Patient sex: M
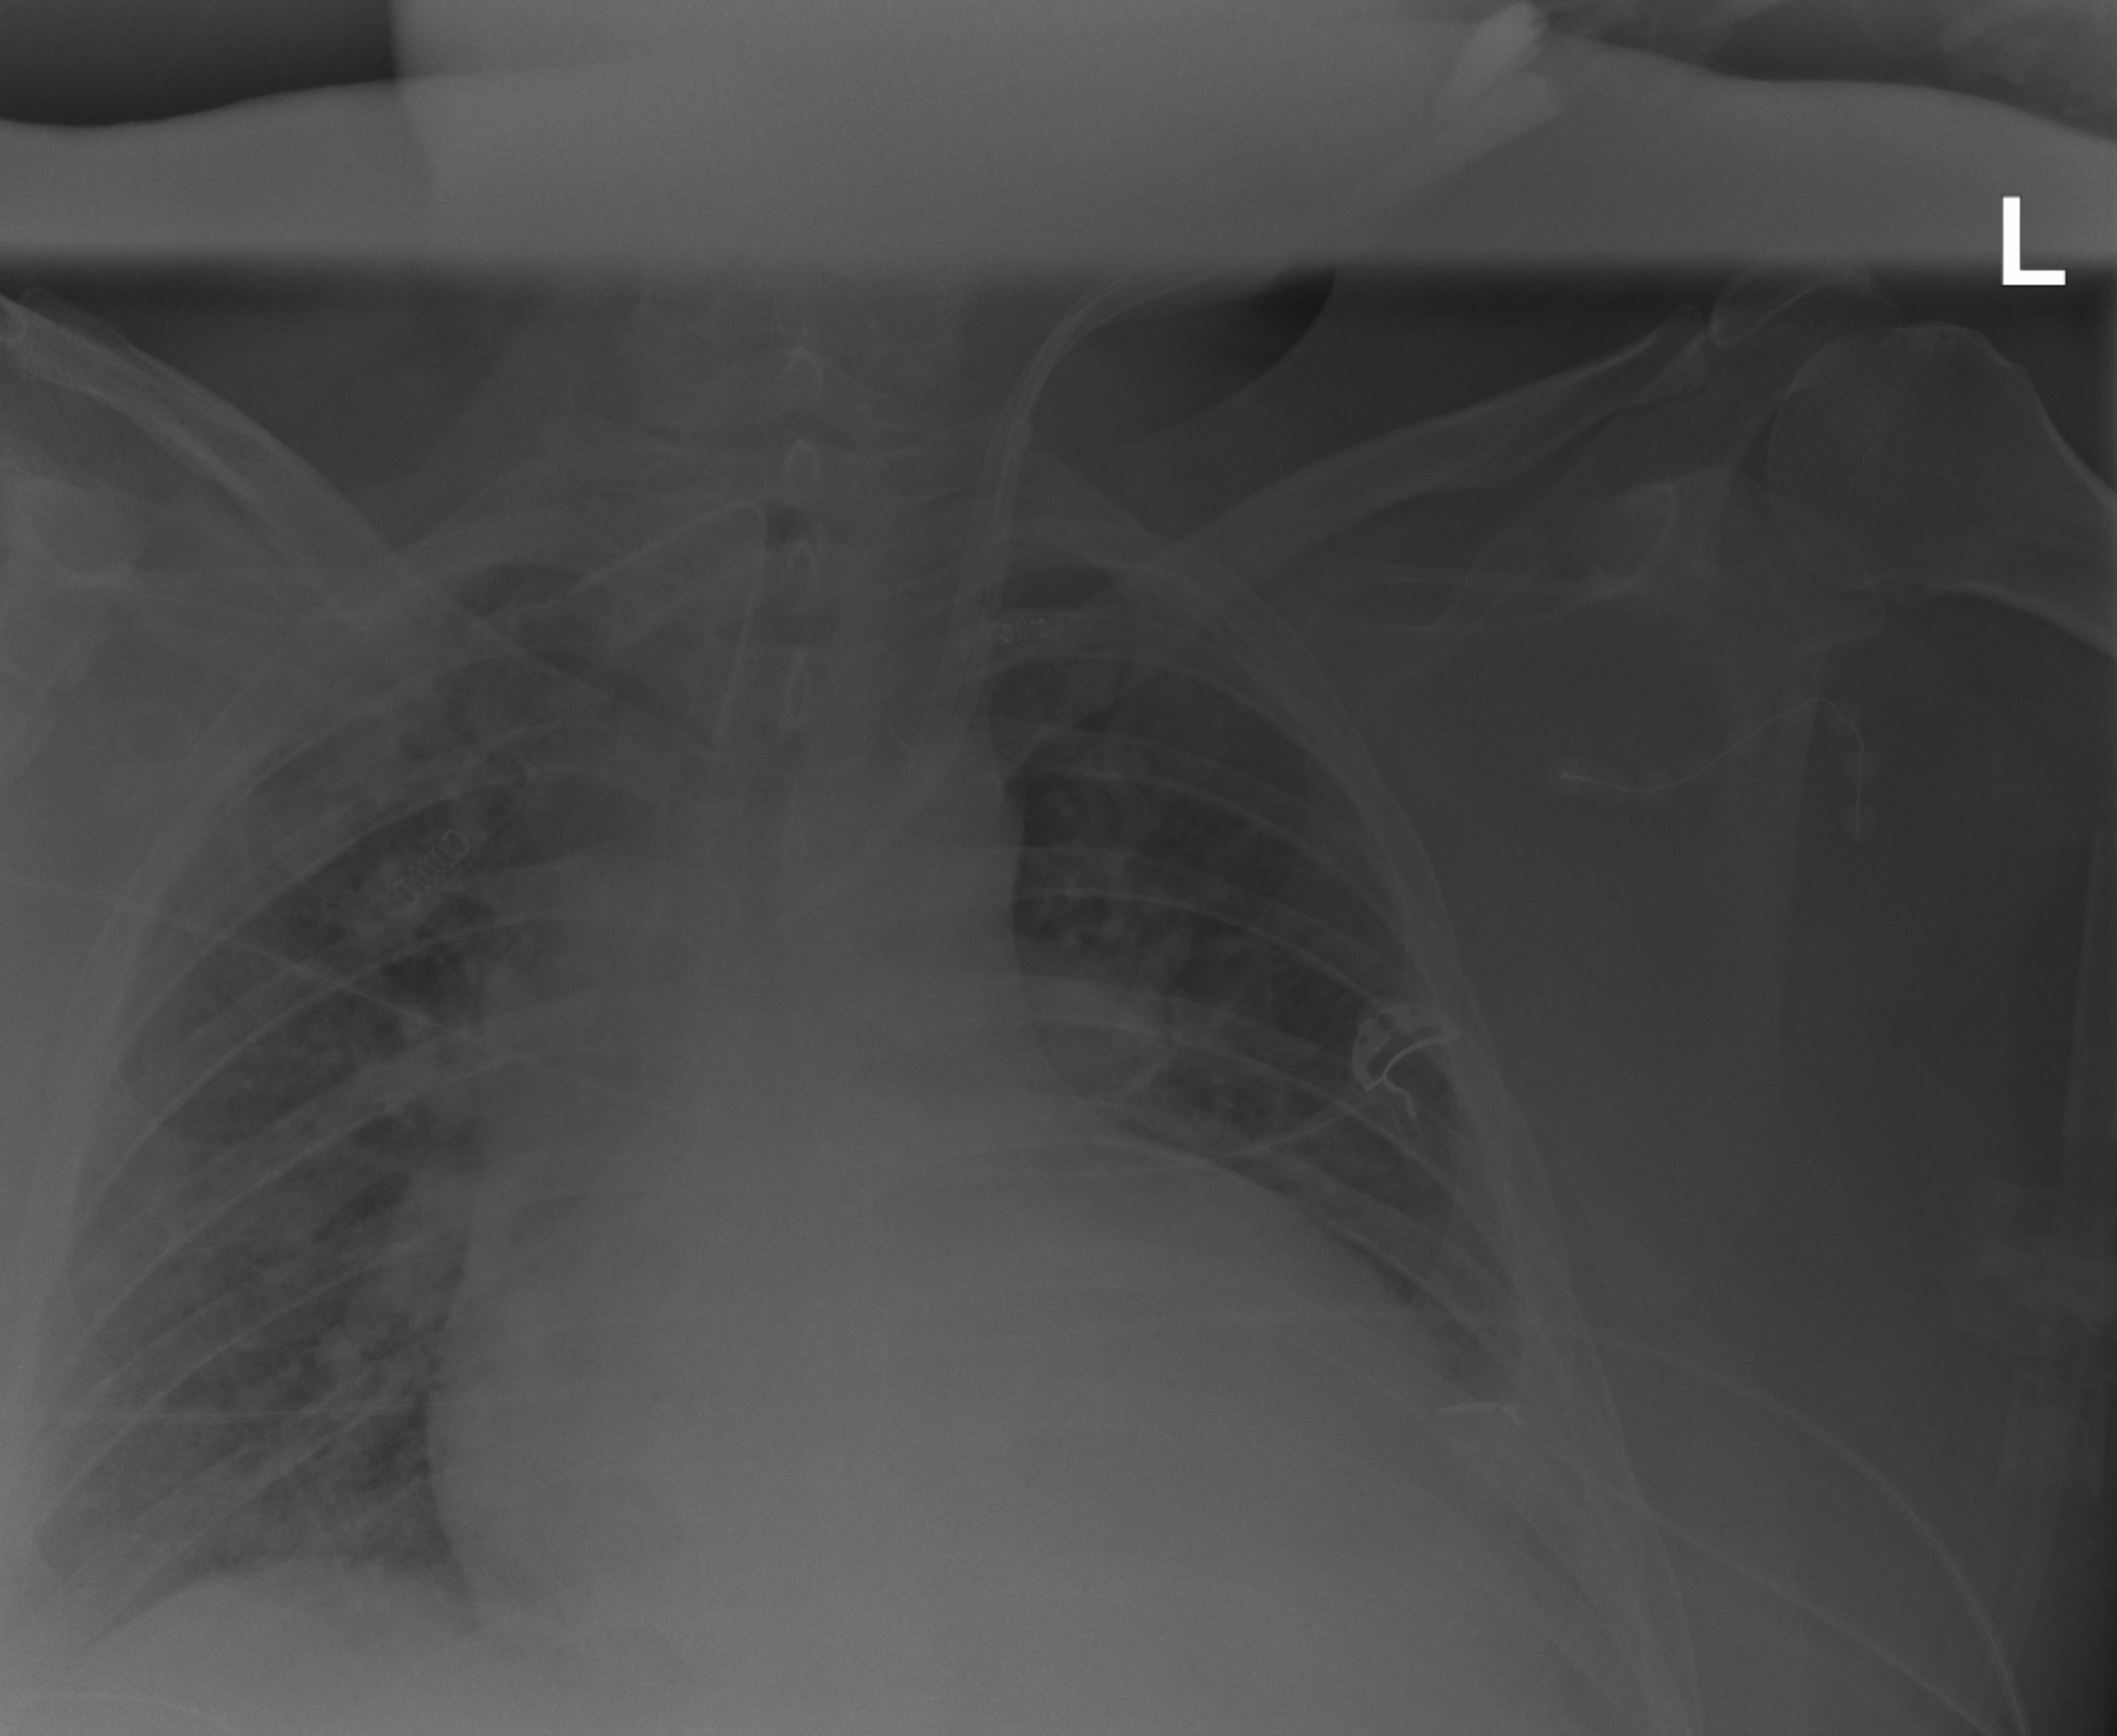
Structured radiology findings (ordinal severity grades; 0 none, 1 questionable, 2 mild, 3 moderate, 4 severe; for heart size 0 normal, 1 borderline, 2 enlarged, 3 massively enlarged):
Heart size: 2
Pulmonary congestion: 2
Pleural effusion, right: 2
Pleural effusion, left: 2
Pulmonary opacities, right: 2
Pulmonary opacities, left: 0
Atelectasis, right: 2
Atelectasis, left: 2